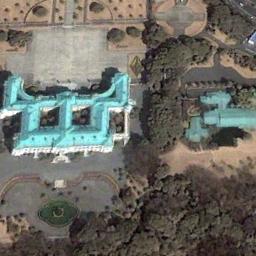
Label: palace